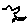
Label: bird